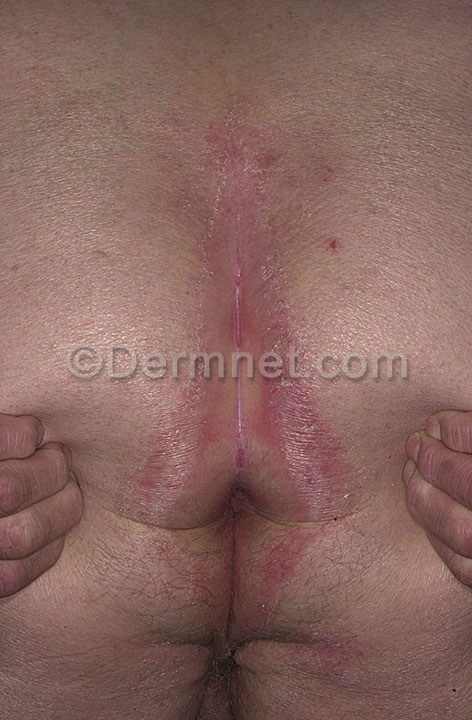
Disease: Atopic Dermatitis Photos